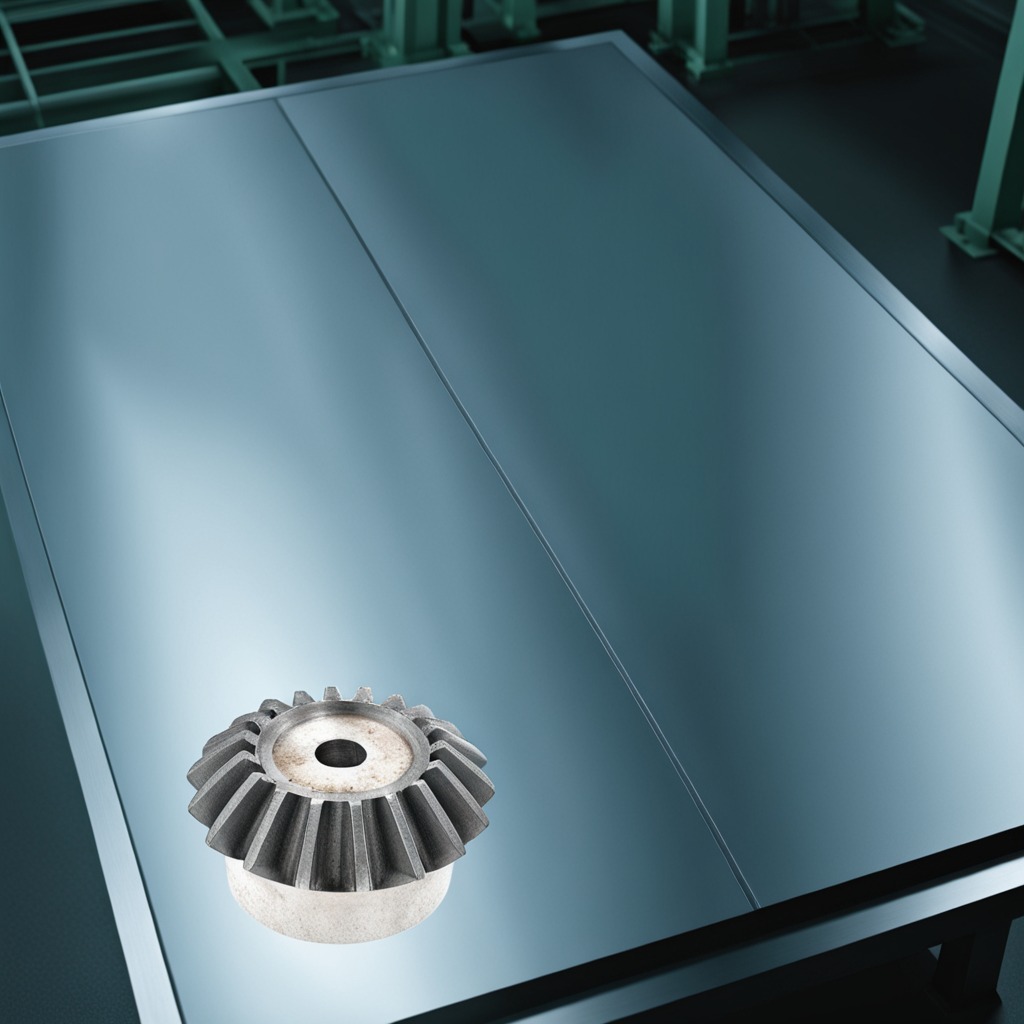
A steel gear with teeth is lying on a metal table in a machine shop under fluorescent lights.